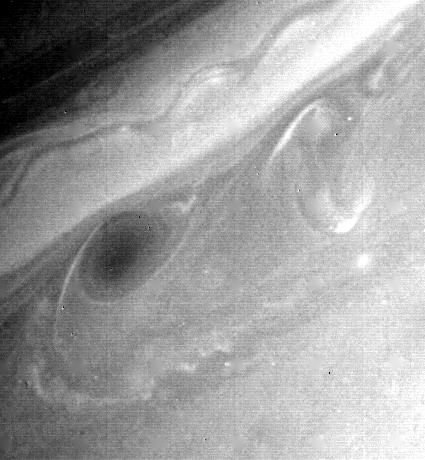
Saturn Atmosphere Saturn, Voyager